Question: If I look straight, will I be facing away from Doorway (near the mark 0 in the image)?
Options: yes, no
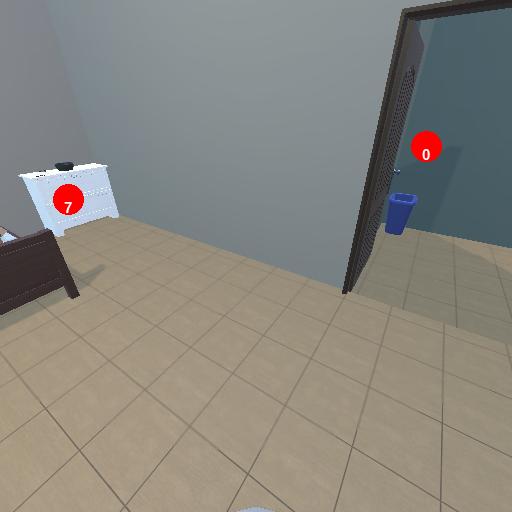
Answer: yes